The picture encodes a bearing's raw vibration samples as pixel intensities in a 2-D grid. What is the most likely bearing condition (normal, inner_race, outer_race, ball)?
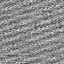
Answer: normal